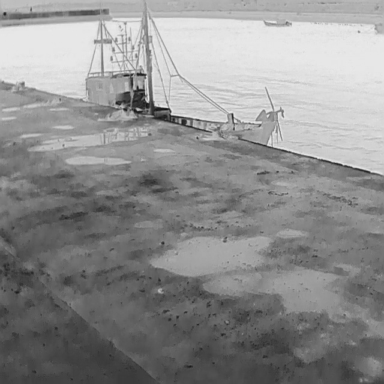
There are two bulk_carriers in the infrared image.